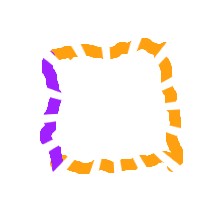
Shape: square